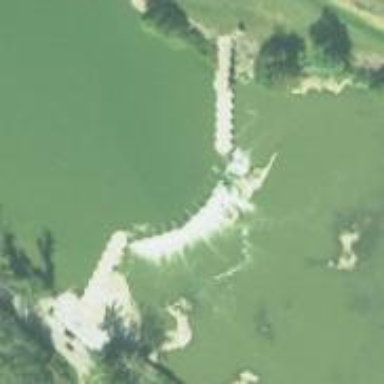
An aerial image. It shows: Weir along the waterway.